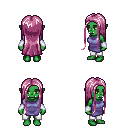
a pixel art fantasy rpg character, female body template, orc, green skin, chain tabard jacket, white pants, pink extra-long hairstyle, white cloth bracers, four views (front, back, left, right), 2x2 character sprite sheet, small pixel art, hard edges, no anti-aliasing